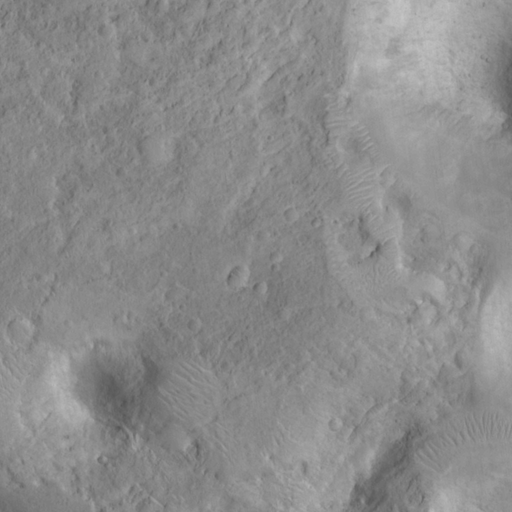
Objects detected: cone, cone, cone, cone, cone, cone